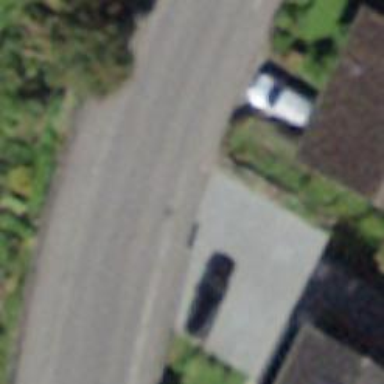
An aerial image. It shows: Residential road with asphalt surface. There are sidewalks on both sides of the road.